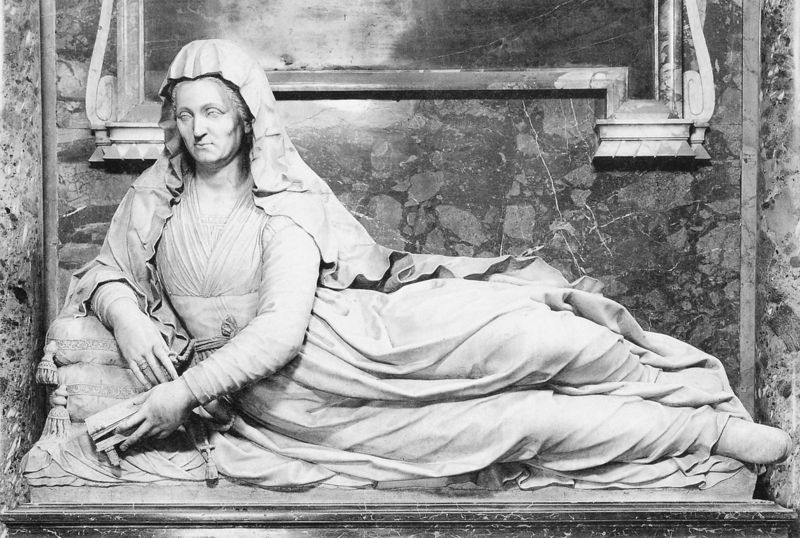
Titel: Denkmal für Lesa Deti Aldobrandini
Künstler: Nicolas Cordier
Standort: Rom, S. Maria sopra Minerva, capella Aldobrandini (EU - I - Latium)
Schlagwörter: weiß, finger, frau, grau, kleid, marmor, mund, nase, gürtel, schleier, alt, augen, falten, sockel, stein, trauer, ärmel, hände, portrait, gewand, skulptur, statue, beine, liegen, kissen, tafel, kopftuch, lesen, liegend, ring, foto, antike, buch, schwarzweiß, seiten, lesend, quasten, grabmal, römerin, liegefigur, antkie